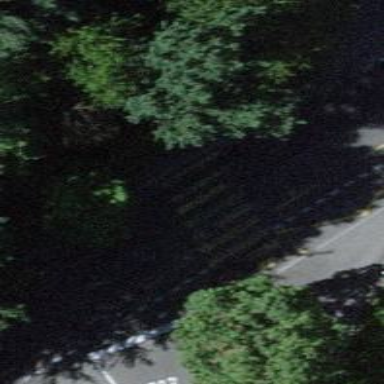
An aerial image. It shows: Pedestrian crossing with zebra markings on the footway.